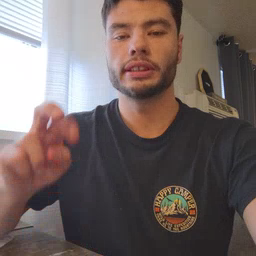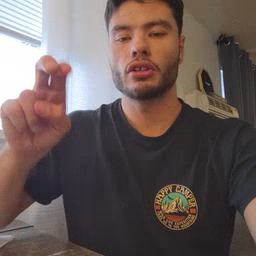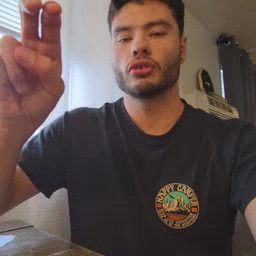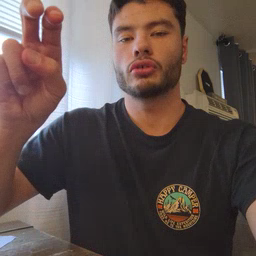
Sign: stairs